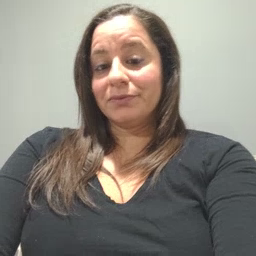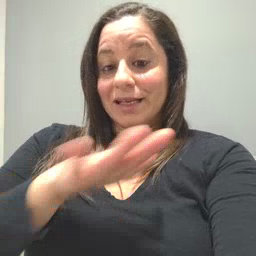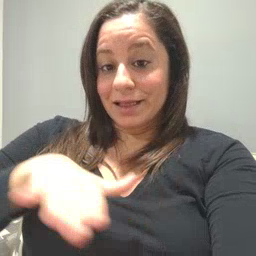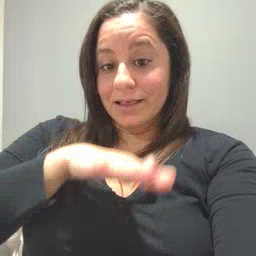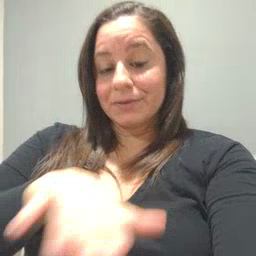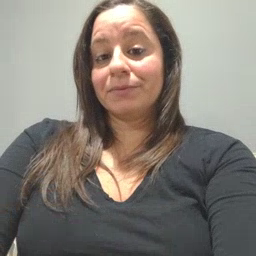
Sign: clean